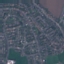
Land use / land cover: Residential